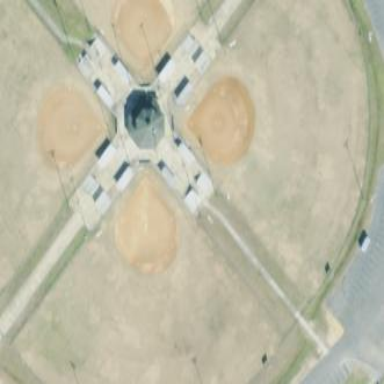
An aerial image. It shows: Baseball pitch for leisure land activities.